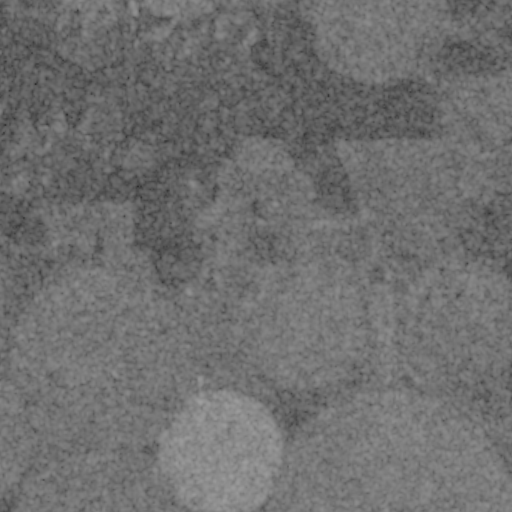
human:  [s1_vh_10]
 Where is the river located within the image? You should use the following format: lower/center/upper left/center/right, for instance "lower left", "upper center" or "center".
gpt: The river is located in the lower of the image.
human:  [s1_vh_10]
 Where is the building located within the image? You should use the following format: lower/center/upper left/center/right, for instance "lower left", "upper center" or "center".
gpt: The building is located in the lower center of the image.
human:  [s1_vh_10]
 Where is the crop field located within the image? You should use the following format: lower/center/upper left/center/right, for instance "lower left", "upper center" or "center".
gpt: There is no crop field in the image.

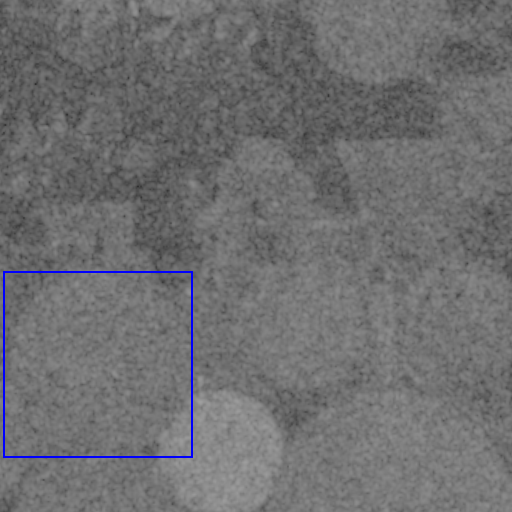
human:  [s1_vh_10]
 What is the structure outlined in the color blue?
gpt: The structure outlined in blue is a crop field.
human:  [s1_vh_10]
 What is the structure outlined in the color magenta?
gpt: There is no magenta outline.